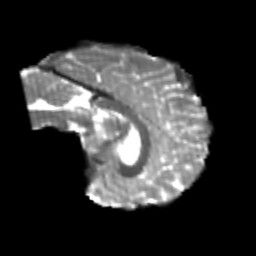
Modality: T2w
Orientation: sagittal
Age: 21
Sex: male
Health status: healthy
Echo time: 0.074 s